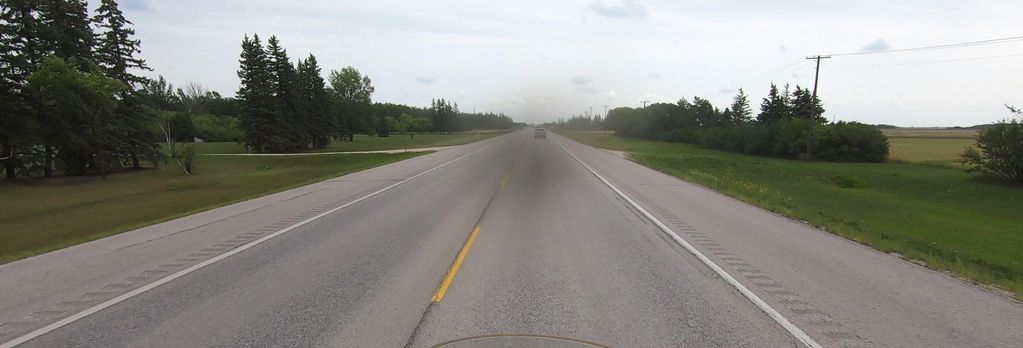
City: winnipeg